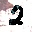
Label: 2